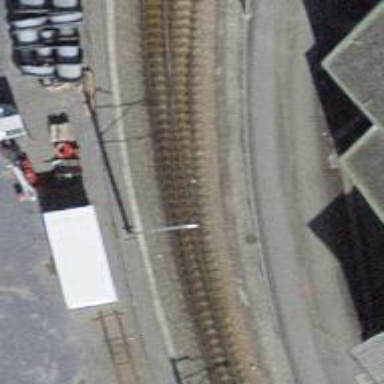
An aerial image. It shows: Narrow gauge railway with electrified contact lines.